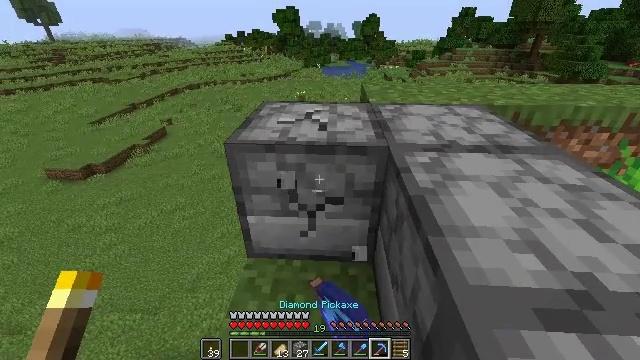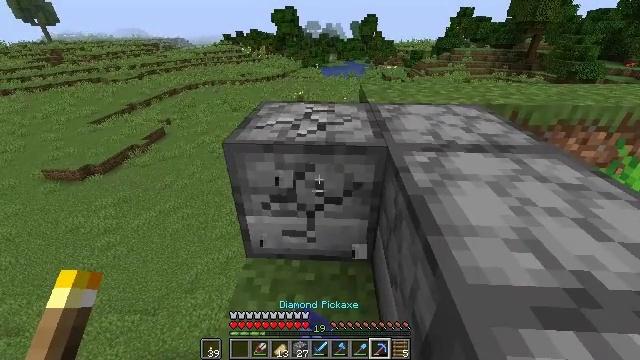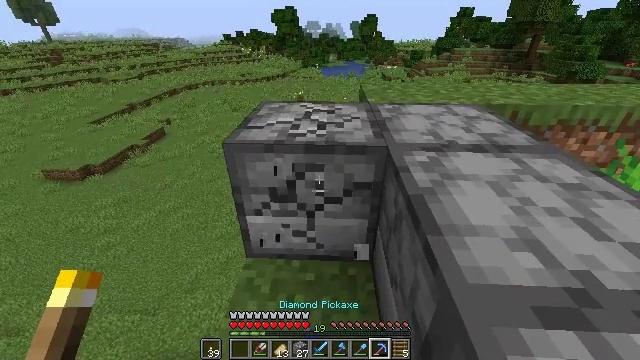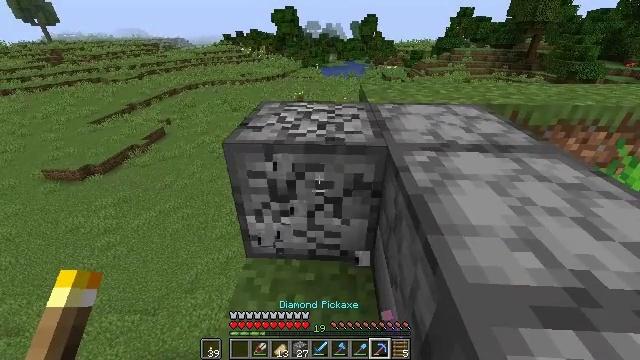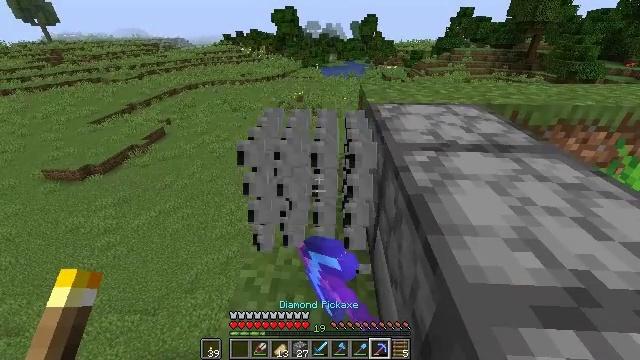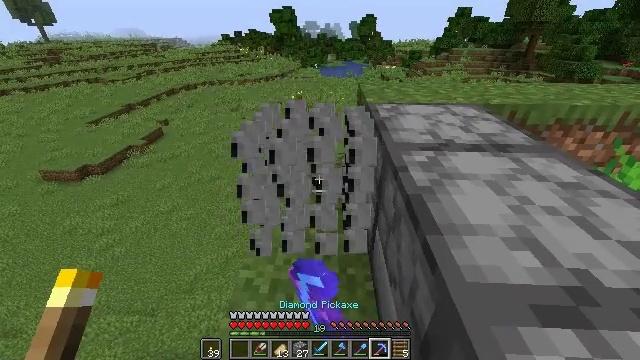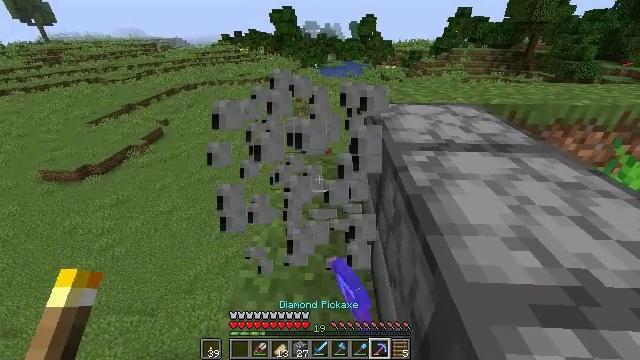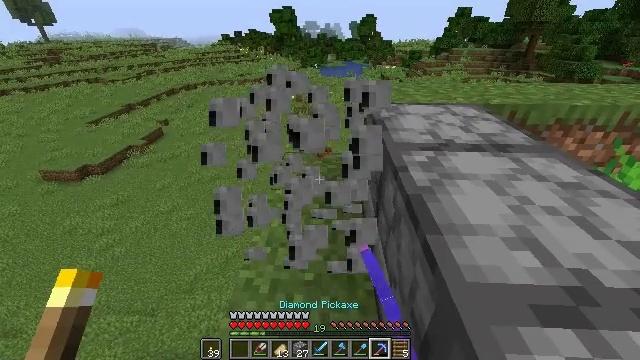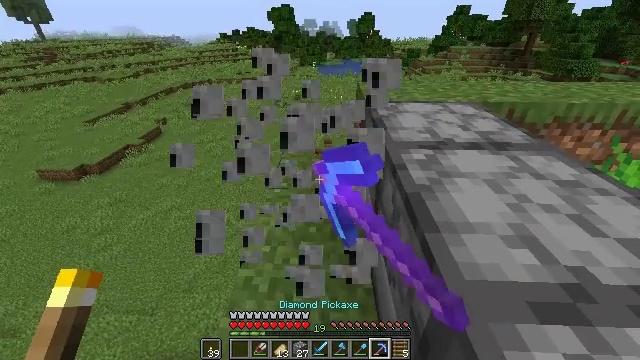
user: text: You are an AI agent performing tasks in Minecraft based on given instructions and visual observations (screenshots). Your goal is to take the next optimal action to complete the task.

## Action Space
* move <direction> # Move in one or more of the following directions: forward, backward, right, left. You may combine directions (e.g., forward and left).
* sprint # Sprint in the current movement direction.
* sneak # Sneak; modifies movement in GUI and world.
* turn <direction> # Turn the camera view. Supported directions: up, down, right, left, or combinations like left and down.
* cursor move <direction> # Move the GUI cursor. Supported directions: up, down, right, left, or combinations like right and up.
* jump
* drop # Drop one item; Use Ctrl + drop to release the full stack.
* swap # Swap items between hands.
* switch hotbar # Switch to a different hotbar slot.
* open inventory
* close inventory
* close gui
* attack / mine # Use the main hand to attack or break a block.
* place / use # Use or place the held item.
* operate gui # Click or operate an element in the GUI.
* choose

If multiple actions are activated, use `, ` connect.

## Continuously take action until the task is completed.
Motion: motion action
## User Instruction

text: Destroy the dispenser to move it.
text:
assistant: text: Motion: attack / mine
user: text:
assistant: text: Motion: attack / mine
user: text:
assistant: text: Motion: attack / mine
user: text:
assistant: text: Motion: attack / mine
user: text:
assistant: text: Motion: attack / mine
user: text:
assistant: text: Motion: attack / mine
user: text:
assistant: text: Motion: attack / mine
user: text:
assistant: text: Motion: no_op
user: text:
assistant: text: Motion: no_op